Question: I've looked around in the community about locking or freezing a current date, but I'm still having issues.
That if i have marked tick on cell "C2 then today's date "11-11-2020" will auto populate into cell D2 i.e,. 11-11-2020 and that date will automatically changed to 12-11-2020 on very next day. Because of =TODAYS() function.
My goal is to lock a date that's triggered by marking a tick and have that current date freeze until the tick is removed.
My current sheet below shows the 10-11-2020 date which will change tomorrow and needs to be "locked" once the tick is marked and remain 10-11-2020 until the tick is removed
Could anyone help me correct formula to what it needs to be?
'''
=IF(C2="Checked",TODAY(),"")
'''

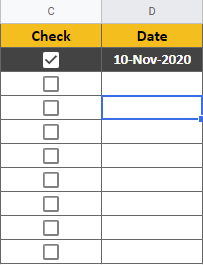
Answer: ### Answer:
'onEdit()'
### More Information:
Google Sheets allows you to write small scripts which get executed when the Sheet that it is connected to is edited. You can read more about these triggers, named simple triggers <URL>.
In your situation, as the 'TODAY()' function will be recalculated whenever the sheet is reopened, it is of no use. Instead, what we can do, is have the cell in column 'D' update with the current date when the corresponding cell in column 'C' is ticked.
### Setting up the Trigger:
From the 'Tools > Script editor' menu item, you can create a function with the following code:
'''
function onEdit(e) {
var sheet = e.source.getActiveSheet();
if (e.range.getColumn() != 3 || sheet.getName() != "Data") {
return;
}
var cell = sheet.getRange(e.range.getRow(), 4);
if (e.value == "TRUE") {
cell.setNumberFormat("d-mmm-yyyy").setValue(new Date());
}
else if (e.value == "FALSE") {
cell.clear();
}
}
'''
And press save.
- 'C'- - '11-Nov-2020'- - 'D'
Now, you can edit your sheet. Each time a cell in column 'C' is checked, column 'D' will populate with today's date.
### References:
- <URL>